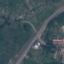
Land use / land cover class: Highway